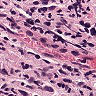
Metastatic tissue present: yes